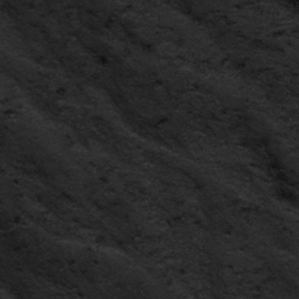
Label: frost